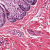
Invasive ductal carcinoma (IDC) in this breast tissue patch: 0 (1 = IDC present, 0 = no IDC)